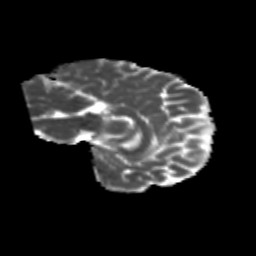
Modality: MD
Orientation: sagittal
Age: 27
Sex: female
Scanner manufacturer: siemens
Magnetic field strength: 3 T
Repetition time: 1.8 s
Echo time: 0.07 s